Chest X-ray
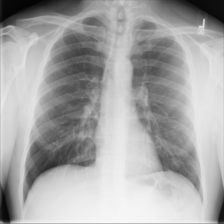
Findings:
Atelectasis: negative
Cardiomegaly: negative
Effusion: negative
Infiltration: negative
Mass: negative
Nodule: negative
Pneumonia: negative
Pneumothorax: negative
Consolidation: negative
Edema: negative
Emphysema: negative
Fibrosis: negative
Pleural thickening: negative
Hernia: negative